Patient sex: M
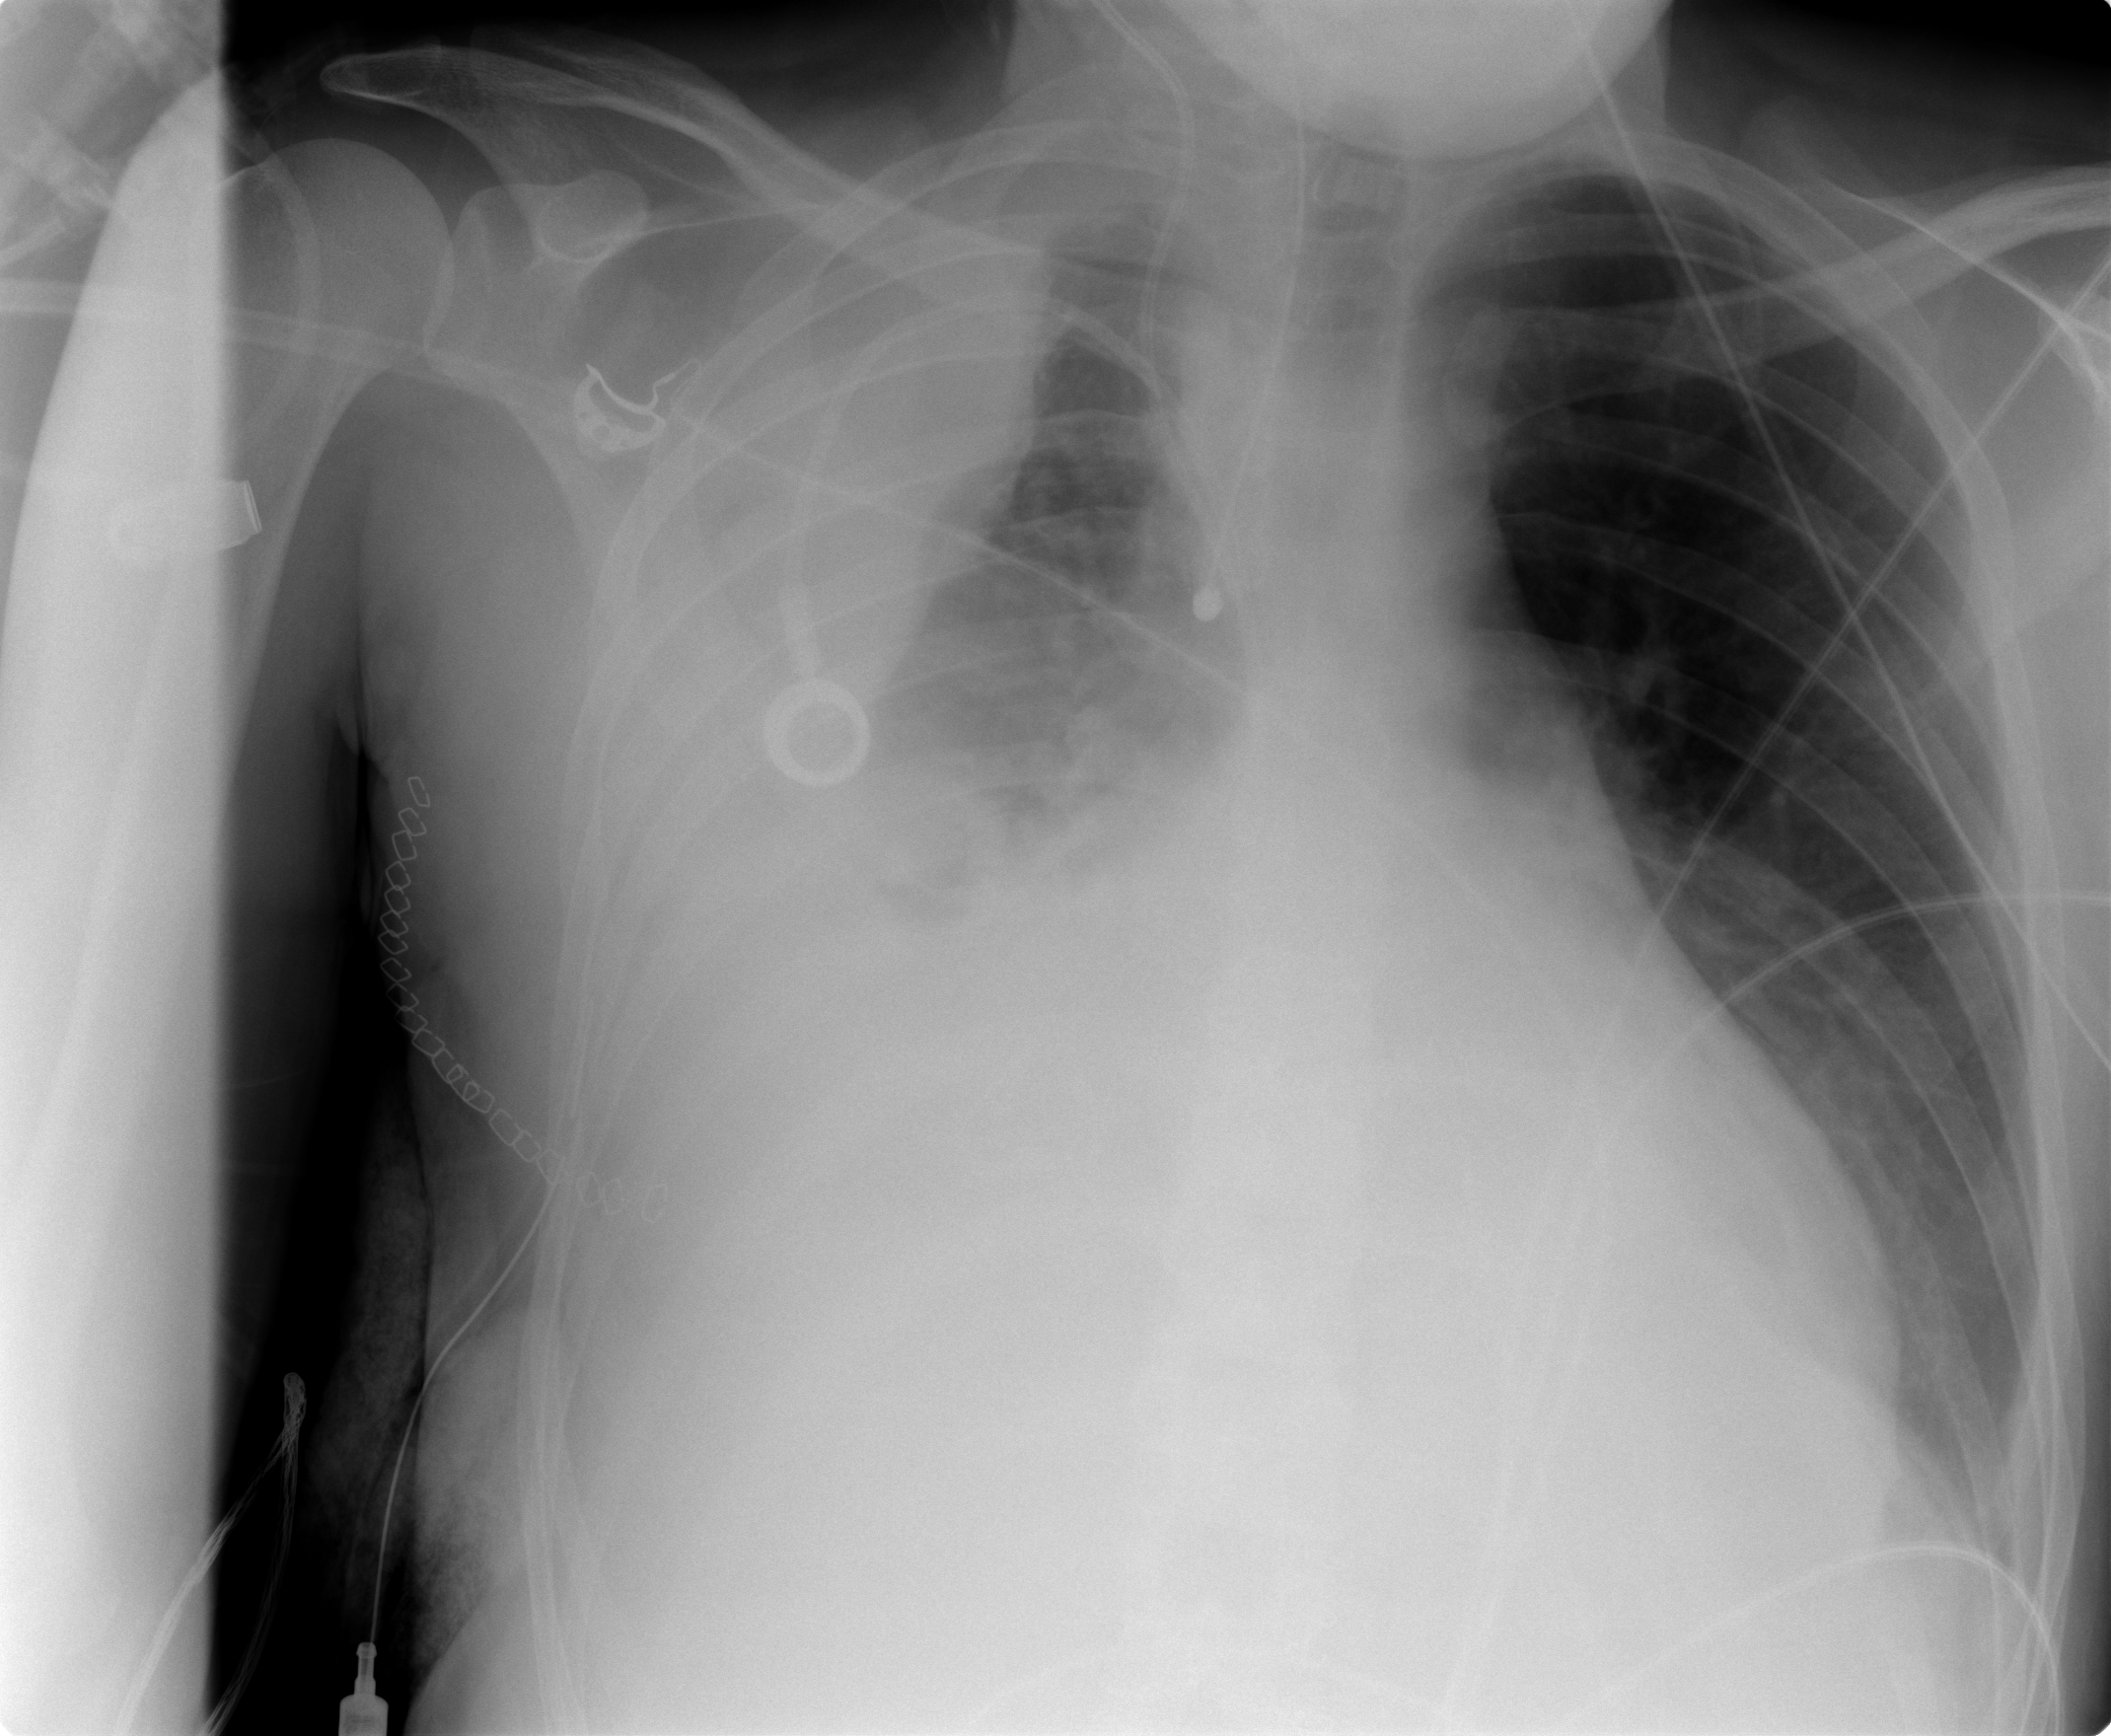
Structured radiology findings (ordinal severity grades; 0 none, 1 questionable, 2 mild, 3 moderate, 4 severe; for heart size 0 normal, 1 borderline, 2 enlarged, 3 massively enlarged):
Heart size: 0
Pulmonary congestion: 0
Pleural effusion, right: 3
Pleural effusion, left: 2
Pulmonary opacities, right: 1
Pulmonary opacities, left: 0
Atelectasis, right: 3
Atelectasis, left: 2